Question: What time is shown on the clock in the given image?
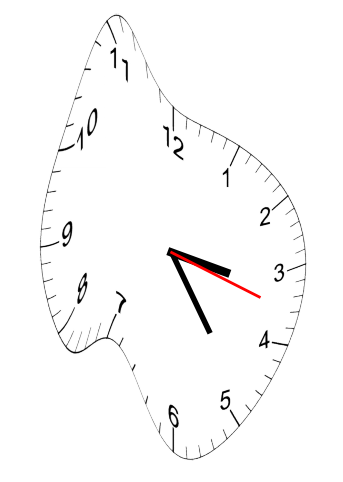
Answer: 03:24:18